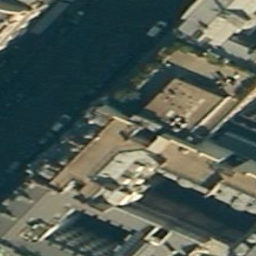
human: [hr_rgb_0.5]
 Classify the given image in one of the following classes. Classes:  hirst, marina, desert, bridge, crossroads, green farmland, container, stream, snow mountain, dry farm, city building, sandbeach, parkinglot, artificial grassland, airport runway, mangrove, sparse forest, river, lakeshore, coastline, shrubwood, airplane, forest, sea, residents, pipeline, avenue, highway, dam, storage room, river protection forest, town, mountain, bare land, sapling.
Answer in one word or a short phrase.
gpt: city building